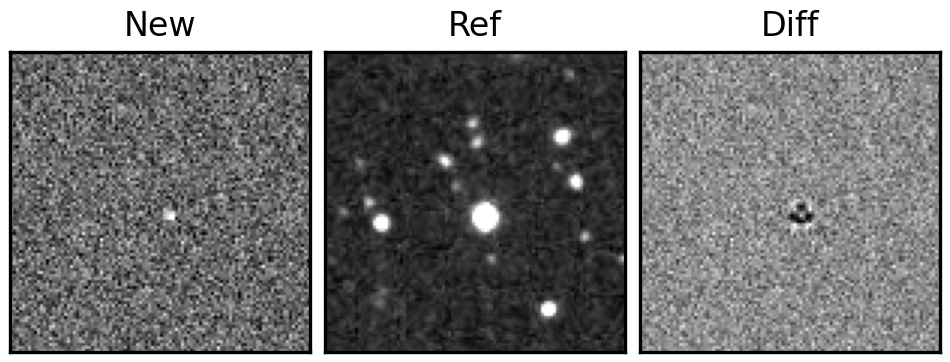
Label: bogus